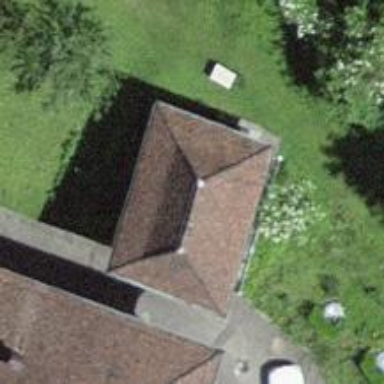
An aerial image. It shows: Building with hipped roof shape.